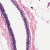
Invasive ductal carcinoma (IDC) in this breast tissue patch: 0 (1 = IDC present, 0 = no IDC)